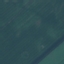
Land use / land cover class: AnnualCrop